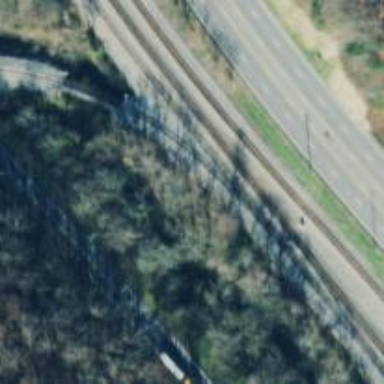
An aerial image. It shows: Rail spur service.